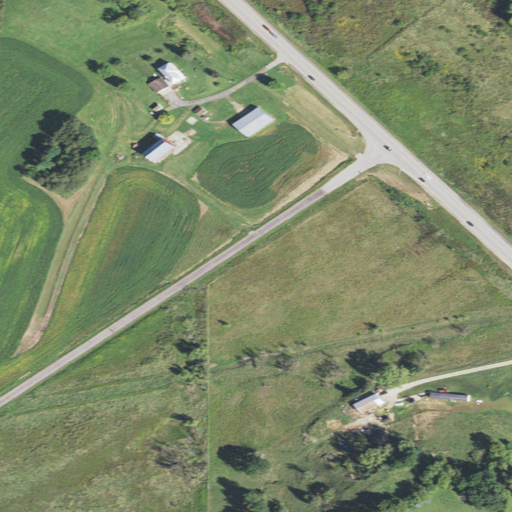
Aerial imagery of valley in Wisconsin named Steele Coulee containing pasture, low intensity development, open development, herbaceous wetlands, woody wetlands, mixed forest, medium intensity development, and deciduous forest